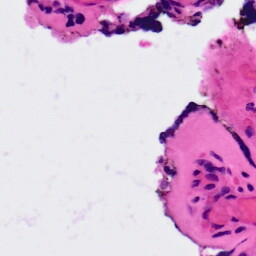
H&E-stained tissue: Ovarian